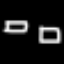
Label: square